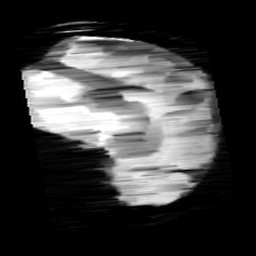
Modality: minIP
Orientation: sagittal
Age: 11
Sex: female
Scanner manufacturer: siemens
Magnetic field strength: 3 T
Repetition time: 0.027 s
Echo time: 0.02 s